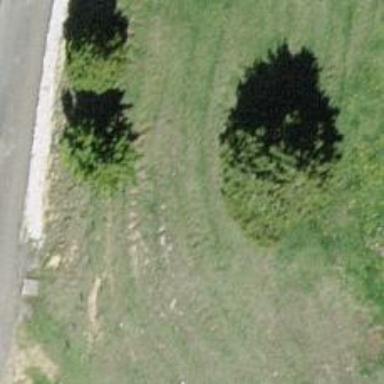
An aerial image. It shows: Needle-leaved tree in natural setting.